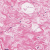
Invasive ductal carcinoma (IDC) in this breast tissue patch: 0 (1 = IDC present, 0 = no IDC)